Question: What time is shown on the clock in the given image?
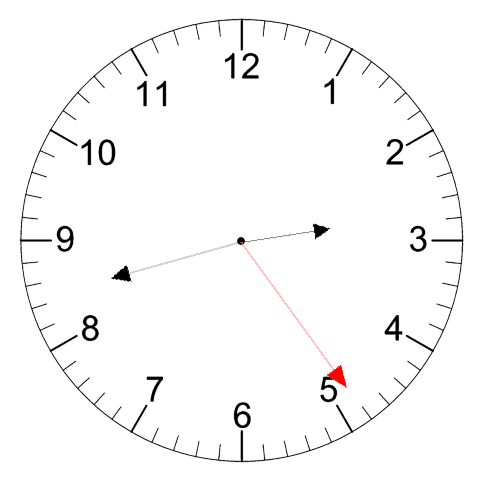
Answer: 02:42:24